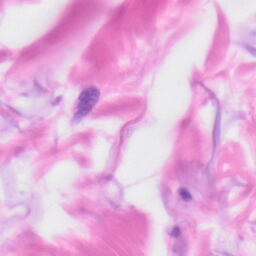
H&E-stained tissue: Skin